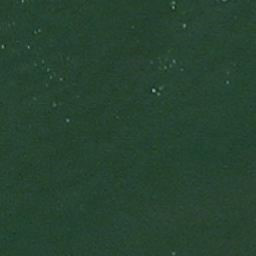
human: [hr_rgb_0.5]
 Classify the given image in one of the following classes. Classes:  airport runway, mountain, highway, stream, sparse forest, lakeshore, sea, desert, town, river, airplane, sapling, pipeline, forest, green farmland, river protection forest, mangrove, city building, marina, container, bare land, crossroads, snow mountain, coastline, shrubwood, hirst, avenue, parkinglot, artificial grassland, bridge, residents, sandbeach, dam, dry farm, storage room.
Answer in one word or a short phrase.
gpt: sea